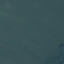
Land use / land cover: SeaLake